Aerial crown-view tile of a tropical tree (Barro Colorado Island, Panama), acquired 20250915:
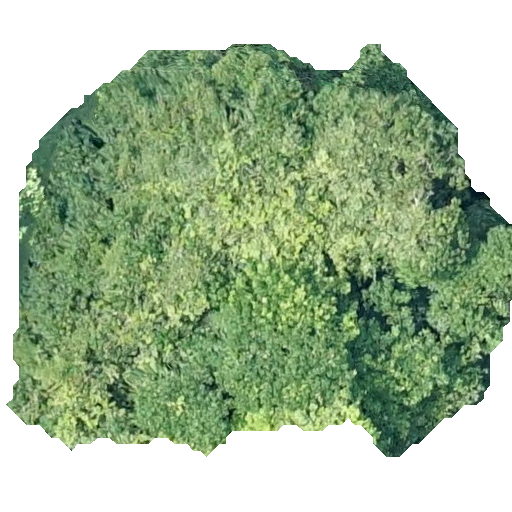
Species: Hura crepitans
GBIF accepted scientific name: Hura crepitans
Crown area: 240.937 m²